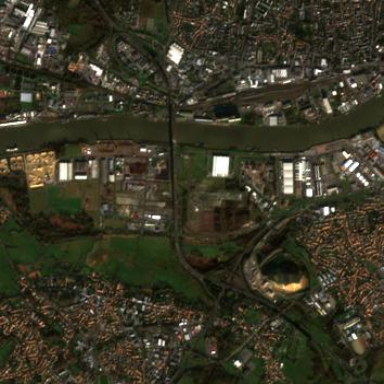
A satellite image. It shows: Industrial area.